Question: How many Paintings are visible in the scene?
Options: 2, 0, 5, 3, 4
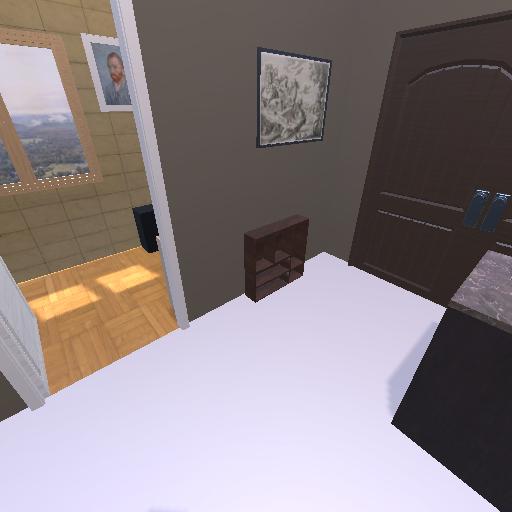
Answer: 2